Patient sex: M
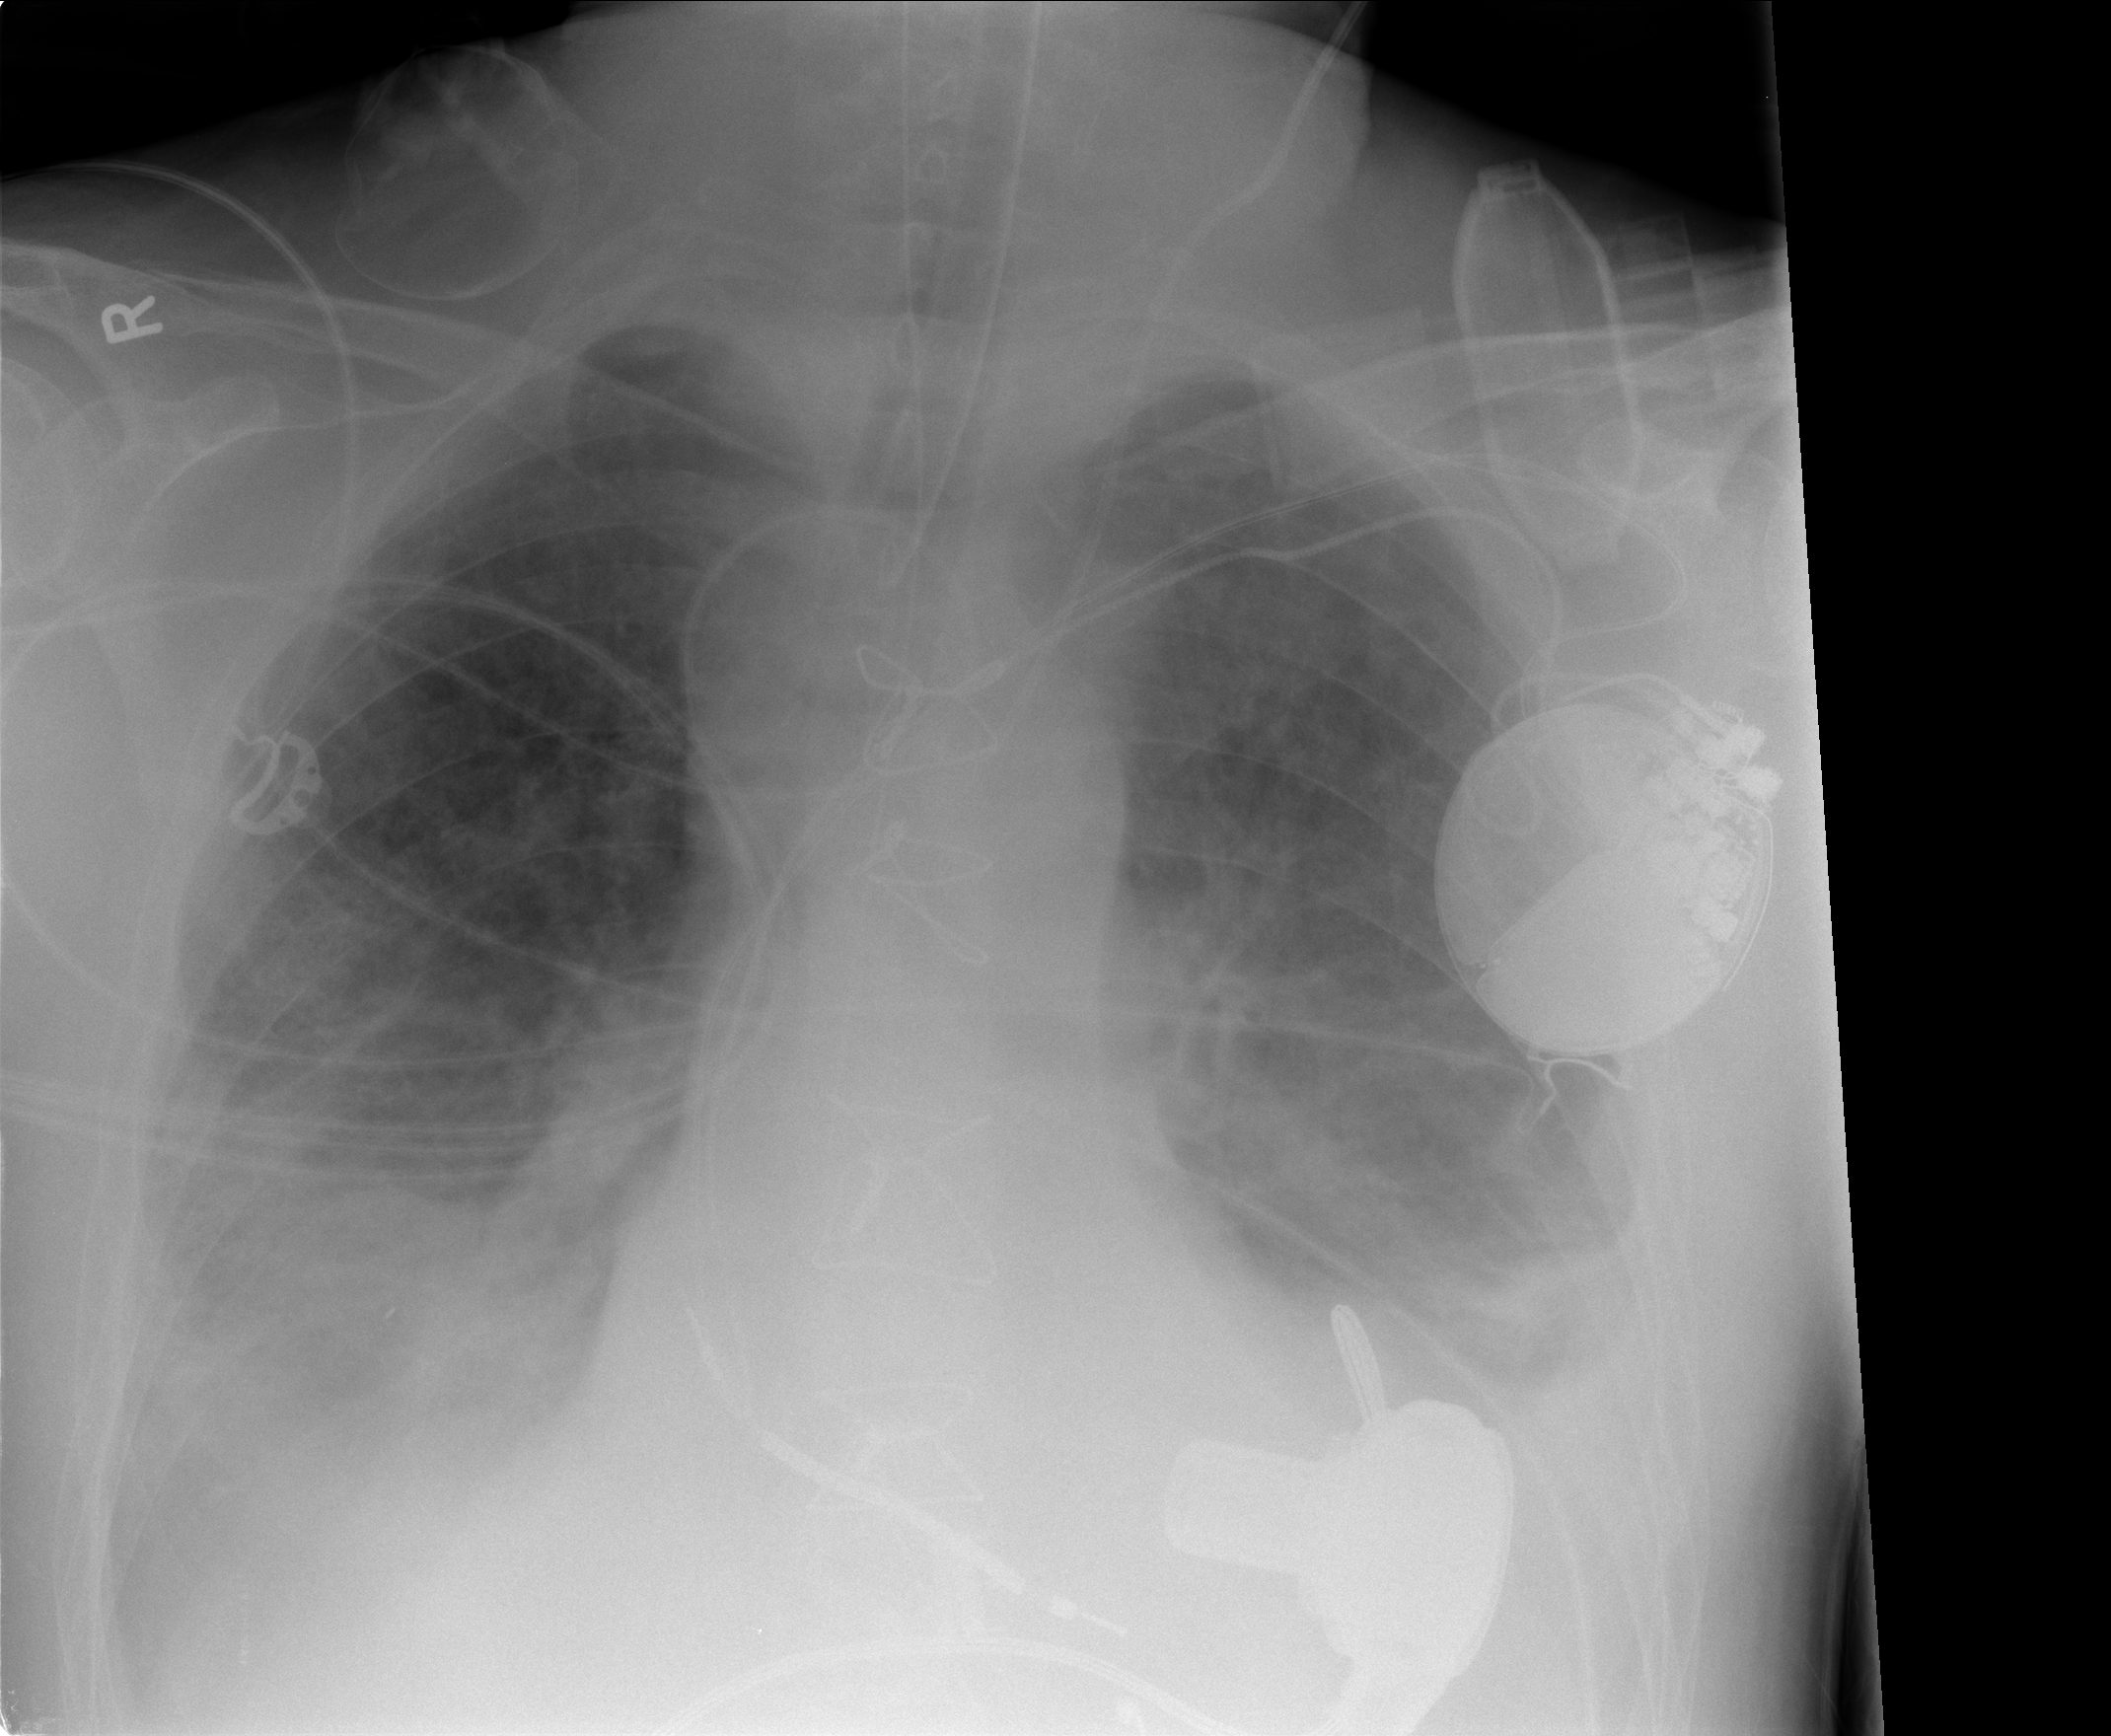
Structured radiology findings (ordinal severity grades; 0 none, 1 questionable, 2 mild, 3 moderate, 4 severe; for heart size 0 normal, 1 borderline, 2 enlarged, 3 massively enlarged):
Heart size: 0
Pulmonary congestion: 2
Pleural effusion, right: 2
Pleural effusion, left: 2
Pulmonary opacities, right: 2
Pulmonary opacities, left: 2
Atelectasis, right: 2
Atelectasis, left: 2